Question: Okay so I have three tables with these fields (of course there are more non relevant):
attribute
articleID
articleID
attribute
So in full_table there is the full list of "articleID" and its related "attribute". In main_table there are only some articleID. In other_table there are only some of those "attribute".
What I want is to get ONLY those articles whose attribute are in other_table AND whose articleID are in main_table.
EDIT: Some visual help of the description

Problem is my query returns also a lot of them that are not in other_table.
Query is as follows:
'''
SELECT full_table.attribute, main_table.articleID FROM main_table
INNER JOIN full_table ON full_table.articleID = main_table.articleID
INNER JOIN other_table ON other_table.attribute = full_table.attribute
'''
EDIT2: I have tested the sample pic and code on sql fiddle and works as desired, so the problem must come from the added complexity of the real query, I'll keep researching the source of the issue.
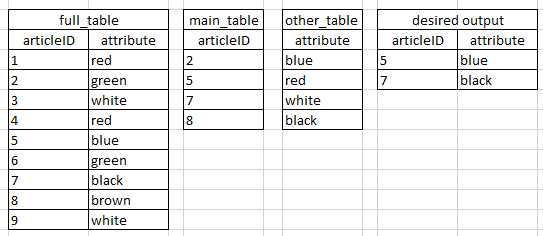
Answer: So the problem was that it was returning the same rows 3 times each, thus confusing me because the number of rows was much larger than expected. But the query was filtering propperly.
Solved it by adding a GROUP BY to all the selected items.
Solution was:
'''
SELECT full_table.attribute, main_table.articleID FROM main_table
INNER JOIN full_table ON full_table.articleID = main_table.articleID
INNER JOIN other_table ON other_table.attribute = full_table.attribute
GROUP BY full_table.attribute, main_table.articleID
'''